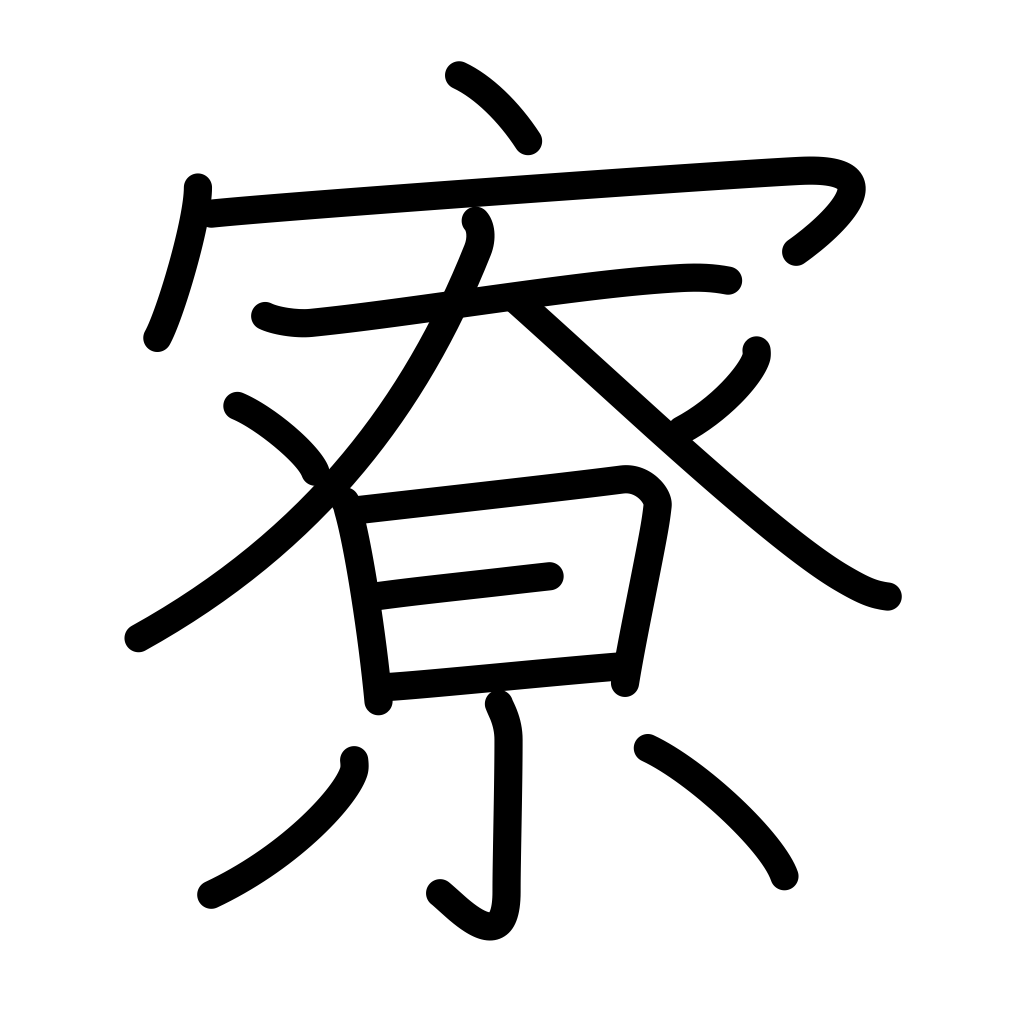
Meaning: dormitory, hostel, villa, tea pavillion